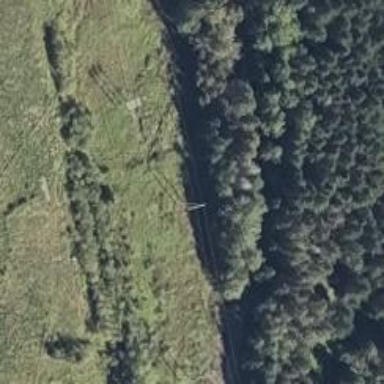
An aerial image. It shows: Abandoned railway next to cycleway.